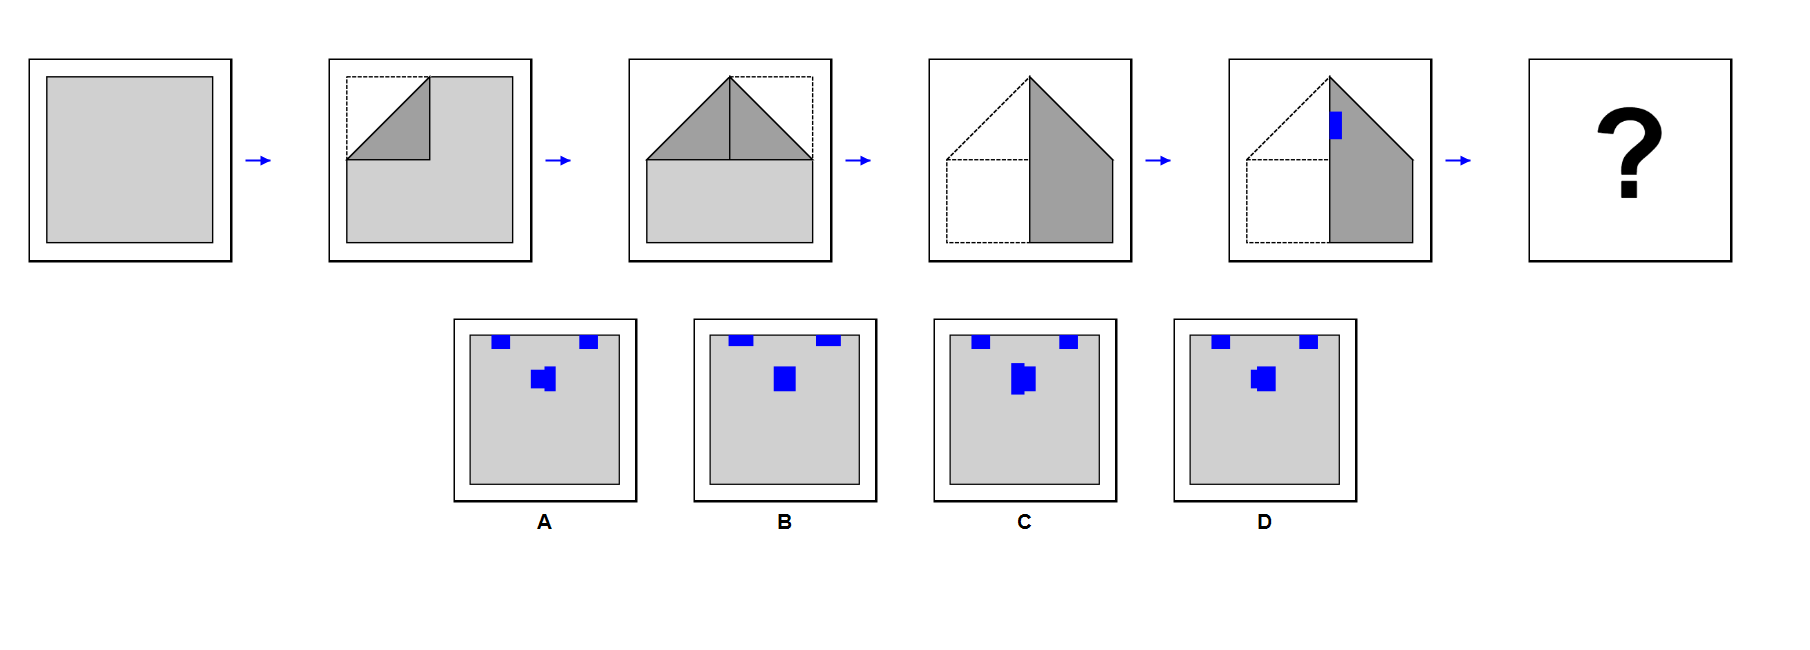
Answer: B